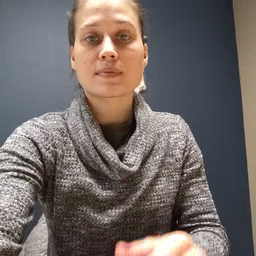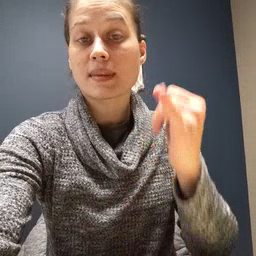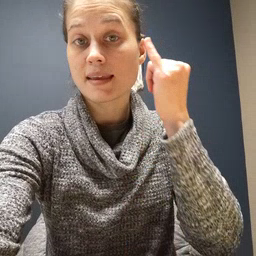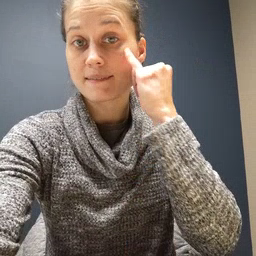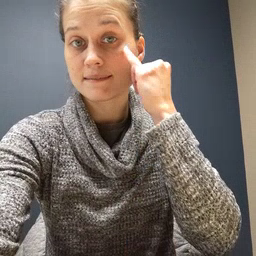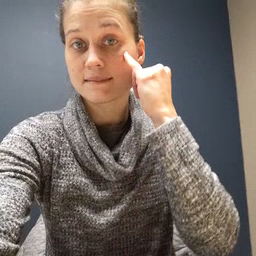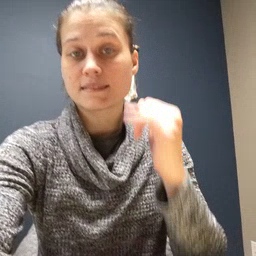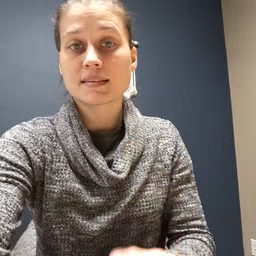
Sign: if